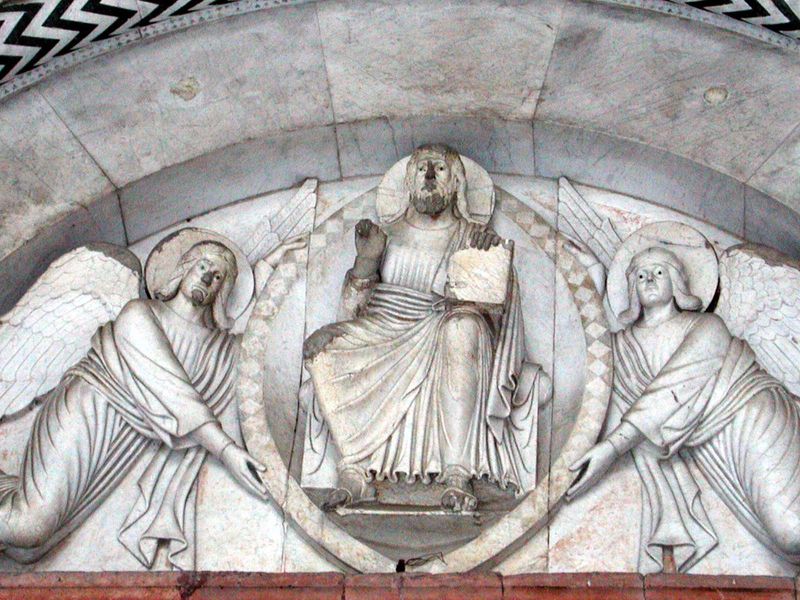
Titel: Portalanlage S. Martino
Standort: Lucca, S. Martino (EU - I)
Schlagwörter: flügel, sitzen, marmor, schwarz, tür, weiss, dach, rot, muster, bart, architektur, augen, bibel, falten, halten, stein, gewand, sitzend, oval, engel, relief, schrift, bogen, thron, sandalen, faltenwurf, karos, buch, herrscher, sims, heiligenschein, christus, jesus, mittelalter, romanik, segen, heiliger, sakral, heilige schrift, präsentieren, tympanon, romanisch, mandorla, weltenrichter, fllügel, pankreator, architekturplastik